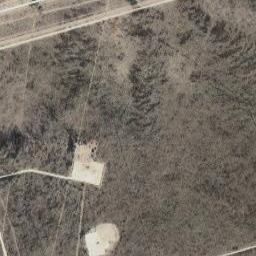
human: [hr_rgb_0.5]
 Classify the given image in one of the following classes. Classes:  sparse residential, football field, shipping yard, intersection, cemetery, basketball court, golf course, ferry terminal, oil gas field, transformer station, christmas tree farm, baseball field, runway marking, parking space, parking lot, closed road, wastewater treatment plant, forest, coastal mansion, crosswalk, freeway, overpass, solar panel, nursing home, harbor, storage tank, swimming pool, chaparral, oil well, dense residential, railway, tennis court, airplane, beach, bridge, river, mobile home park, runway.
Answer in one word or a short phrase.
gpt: oil gas field